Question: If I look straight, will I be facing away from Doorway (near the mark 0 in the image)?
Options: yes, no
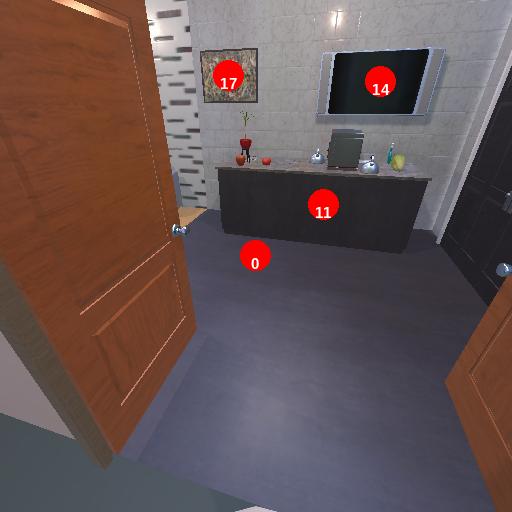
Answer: yes